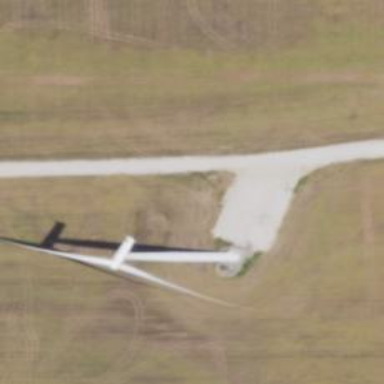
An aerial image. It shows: Wind generator with horizontal axis. The generator is wind turbine.